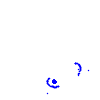
Particle: pion